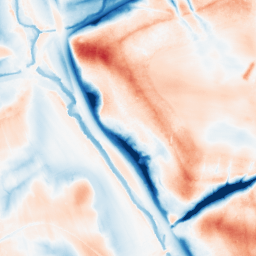
Category: edge_preserving
Decomposition family: guided
Decomposition parameters: radius: 16
eps: 1
Upsampling method: sinc_hamming
Upsampling parameters: scale: 2
kernel_size: 16
Upsampling scale: 2